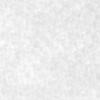
Label: no_change